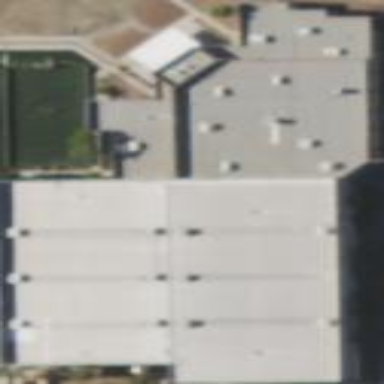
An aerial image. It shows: Commercial building that houses sports center.